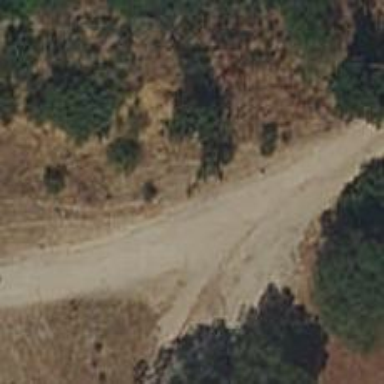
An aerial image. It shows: Compacted path road.